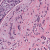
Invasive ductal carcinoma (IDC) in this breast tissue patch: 1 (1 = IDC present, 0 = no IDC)